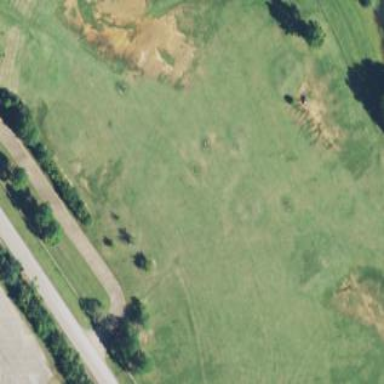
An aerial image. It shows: Grassy area designated as golf driving range pitch.